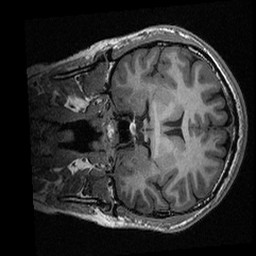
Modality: T1w
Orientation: coronal
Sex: male
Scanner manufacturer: ge
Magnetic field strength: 3 T
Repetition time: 0.0064 s
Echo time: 0.00281 s